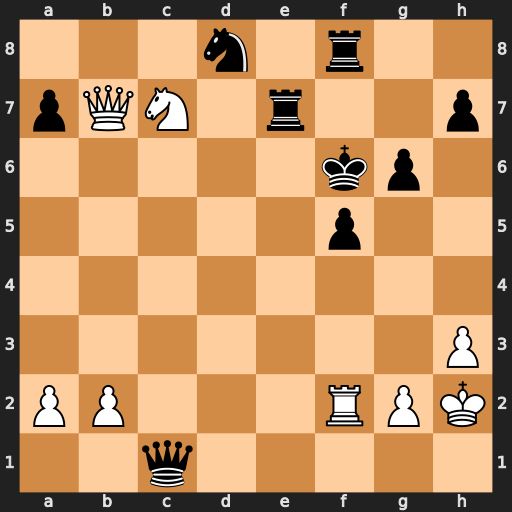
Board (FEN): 3n1r2/pQN1r2p/5kp1/5p2/8/7P/PP3RPK/2q5
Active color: w
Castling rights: -
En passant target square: -
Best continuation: Nd5+ Kg7 Qxe7+